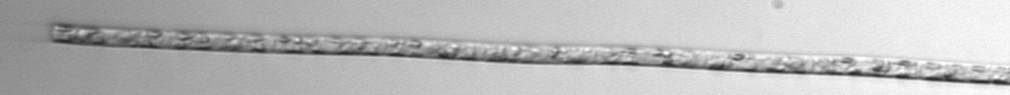
Label: Leptocylindrus